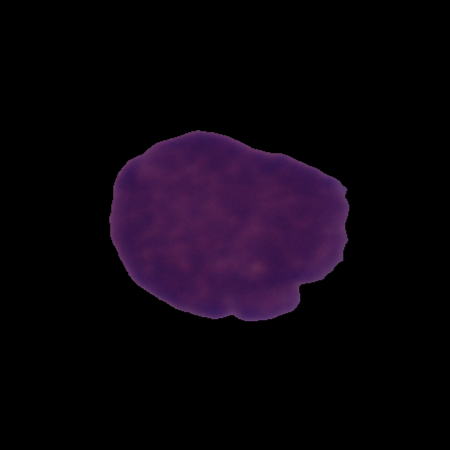
Label: cancer